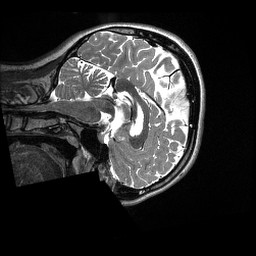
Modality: T2w
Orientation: sagittal
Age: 23
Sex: female